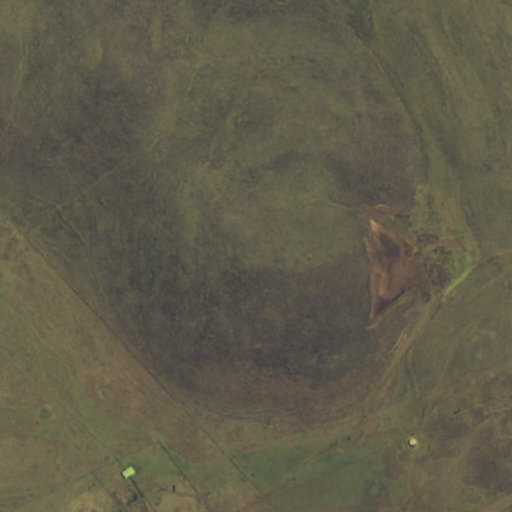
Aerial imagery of mountain in Hawaii named Puu Keanahuehue containing only unknown